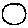
Label: circle